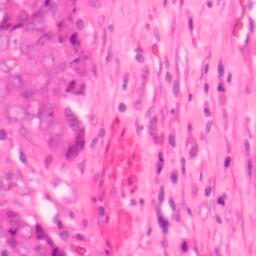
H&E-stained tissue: Colon